Question: I have produced a facet_grid with three plots, however, I want one of the plots to have a different y-axis title.
Here is my data:
'''
df <- structure(list(year = structure(c(1L, 2L, 3L, 4L, 5L, 6L, 7L,
8L, 9L, 10L, 11L, 1L, 2L, 3L, 4L, 5L, 6L, 7L, 8L, 9L, 10L, 11L,
1L, 2L, 3L, 4L, 5L, 6L, 7L, 8L, 9L, 10L, 11L), .Label = c("2000",
"2001", "2002", "2003", "2004", "2005", "2006", "2007", "2008",
"2009", "2010"), class = "factor"), variable = structure(c(2L,
2L, 2L, 2L, 2L, 2L, 2L, 2L, 2L, 2L, 2L, 3L, 3L, 3L, 3L, 3L, 3L,
3L, 3L, 3L, 3L, 3L, 1L, 1L, 1L, 1L, 1L, 1L, 1L, 1L, 1L, 1L, 1L
), .Label = c("seasonlengths_mean", "largeintegrals_mean", "amplitudes_mean"
), class = "factor"), value = c(<PHONE>, <PHONE>, <PHONE>,
<PHONE>, <PHONE>, <PHONE>, 1621.52355, 1874.67606,
<PHONE>, <PHONE>, <PHONE>, <PHONE>, <PHONE>,
<PHONE>, <PHONE>, <PHONE>, <PHONE>, 3505.83784,
<PHONE>, 3288.9163, <PHONE>, <PHONE>, 212.84742,
243.530836, 243.530836, <PHONE>, 208.061906, <PHONE>,
<PHONE>, <PHONE>, <PHONE>, <PHONE>, <PHONE>
)), row.names = c(NA, -33L), .Names = c("year", "variable", "value"
), class = "data.frame")
'''
Then I make my graph...
'''
library (ggplot2)
library (scales)
p <- ggplot (data=df, aes(x=year,y=value,group=variable)) + geom_line() + facet_grid(variable~.,scales='free')
p
'''
Produces this graph...

Instead of having just one y axis title label, 'values', I want two titles..one for the top graph and one for the bottom two graphs.
Thanks
-cherrytree
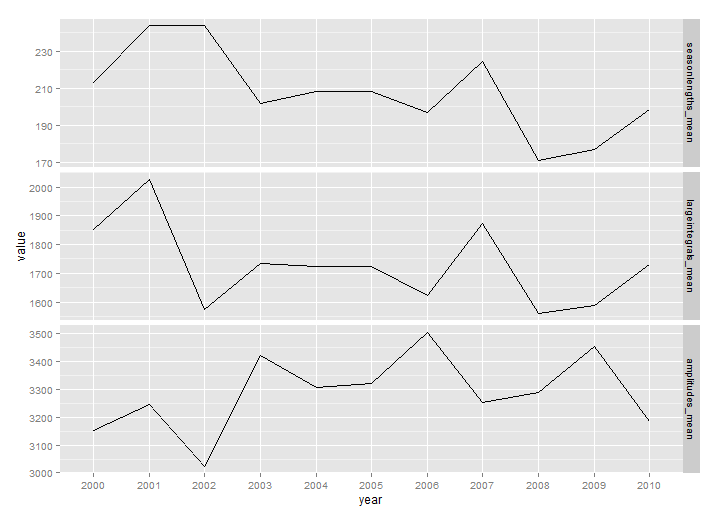
Answer: With reference to the direction as opined in the comments above, you could do something similar to this.
'''
library(ggplot2)
library(scales)
library(dplyr)
p1 <- ggplot (data <- df %>% filter(variable %in% c("seasonlengths_mean")),
aes(x=year,y=value,group=variable)) +
geom_line() +
facet_grid(variable~.,scales='free') +
labs(y="value_label_1") +
theme(axis.title.x=element_blank())
p2 <- ggplot (data <- df %>%
filter(variable %in% c("largeintegrals_mean", "amplitudes_mean")),
aes(x=year,y=value,group=variable)) +
geom_line() +
facet_grid(variable~.,scales='free') +
labs(y="value_label_2")
# http://stackoverflow.com/questions/<PHONE>/left-align-two-graph-edges-ggplot
gA <- ggplotGrob(p1)
gB <- ggplotGrob(p2)
maxWidth = grid::unit.pmax(gA$widths[2:5], gB$widths[2:5])
gA$widths[2:5] <- as.list(maxWidth)
gB$widths[2:5] <- as.list(maxWidth)
p3 <- arrangeGrob(
gA, gB, nrow = 2, heights = c(0.35, 0.65),
main = textGrob(
"Title of the Graph",
just = "top", vjust = 0.75, gp = gpar(fontsize = 14, lineheight = 1,
fontface = "bold")))
p3
'''